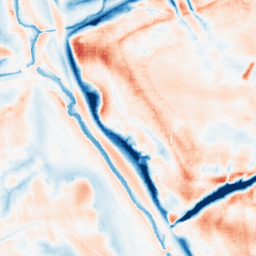
Category: trend_removal
Decomposition family: local_polynomial
Decomposition parameters: window_size: 31
degree: 1
Upsampling method: sinc_blackman
Upsampling parameters: scale: 8
kernel_size: 16
Upsampling scale: 8